Interaction volume radius: 10 \u00c5
Interaction volume height: 10 \u00c5
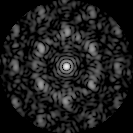
Disorder parameter: 0.5919